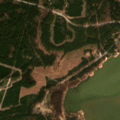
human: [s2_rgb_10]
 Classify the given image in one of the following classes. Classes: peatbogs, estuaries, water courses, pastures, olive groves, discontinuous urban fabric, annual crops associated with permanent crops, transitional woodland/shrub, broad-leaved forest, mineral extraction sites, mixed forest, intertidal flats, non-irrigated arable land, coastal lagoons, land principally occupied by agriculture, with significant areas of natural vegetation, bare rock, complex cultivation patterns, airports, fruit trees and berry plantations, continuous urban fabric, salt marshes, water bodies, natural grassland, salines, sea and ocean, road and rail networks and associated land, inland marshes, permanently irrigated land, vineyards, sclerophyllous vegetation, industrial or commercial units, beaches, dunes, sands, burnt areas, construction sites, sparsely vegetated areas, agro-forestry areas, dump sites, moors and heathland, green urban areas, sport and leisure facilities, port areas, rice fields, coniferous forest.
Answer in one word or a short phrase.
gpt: discontinuous urban fabric, coniferous forest, mixed forest, moors and heathland, sparsely vegetated areas, coastal lagoons